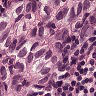
Metastatic tissue present: yes